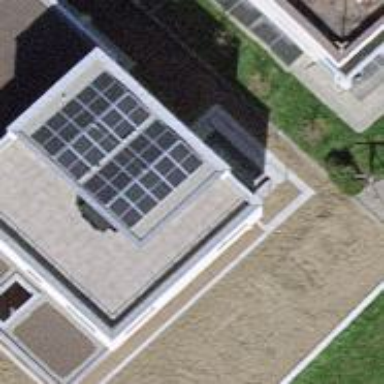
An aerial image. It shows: Solar power generator utilizing photovoltaic technology with solar photovoltaic panels.